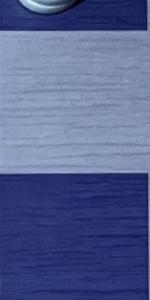
Label: Empty